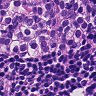
Metastatic tissue present: yes